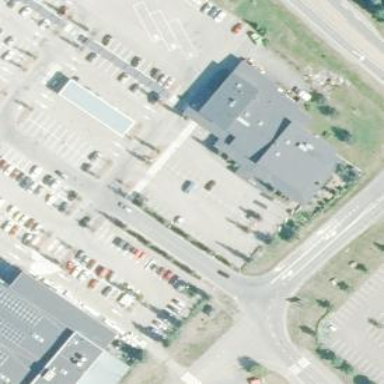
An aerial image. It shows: Parking area with surface.